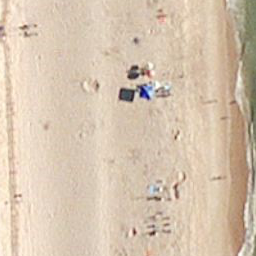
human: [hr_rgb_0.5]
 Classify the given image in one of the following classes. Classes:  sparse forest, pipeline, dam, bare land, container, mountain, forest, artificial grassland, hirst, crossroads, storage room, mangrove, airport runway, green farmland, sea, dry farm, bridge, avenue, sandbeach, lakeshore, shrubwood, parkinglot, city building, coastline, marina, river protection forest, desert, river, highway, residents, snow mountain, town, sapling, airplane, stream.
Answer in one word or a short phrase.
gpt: sandbeach